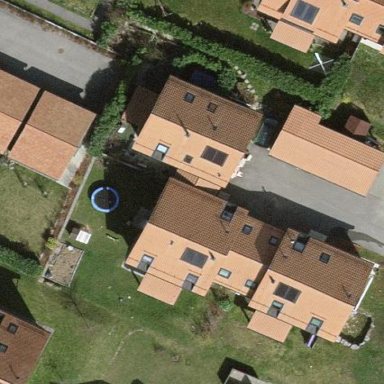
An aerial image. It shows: Simple house.